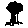
Label: tree